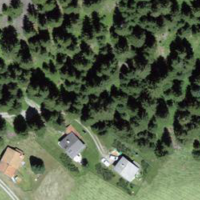
EUNIS habitat code: 43
Species observed at this site:
Centaurea scabiosa